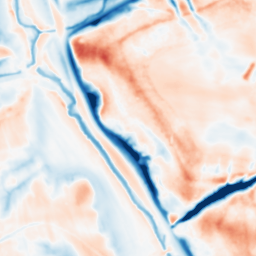
Category: multiscale
Decomposition family: dog
Decomposition parameters: sigma_low: 1
sigma_high: 10
Upsampling method: quintic
Upsampling parameters: scale: 8
Upsampling scale: 8